Question: I use regular XmlHttlRequest, everything work fine except the unicode.
How can i set that the query string will support unicode, (right now it return to c# '??????' when i pass unicode character (Hebrew)). I've tried to set the globalization setting to UTF-16 or Unicode in the web.config like this:
But it still pass '????'.
I attach pic of my code although its a XmlHttpRequest regular code like everyone know.
Thank you!

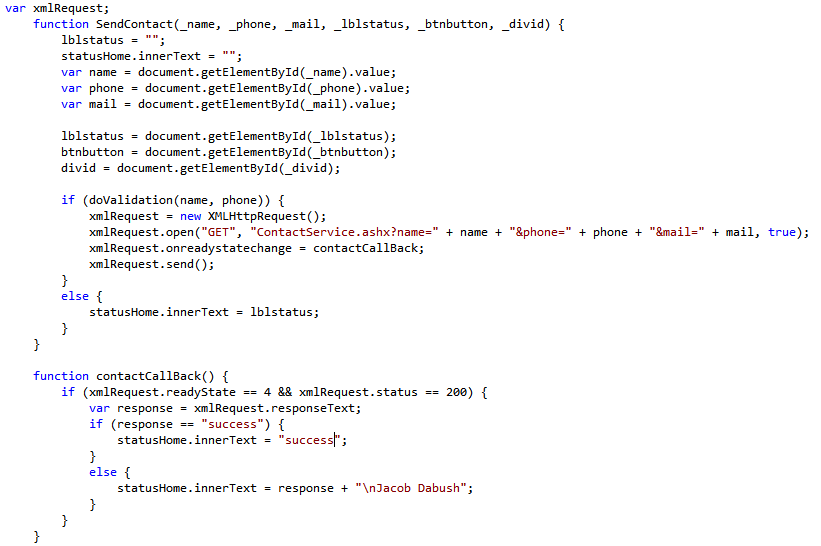
Answer: XMLHttpRequest won't modify URLs (other than removing invalid characters), you have to build the correct URL yourself. That's what 'encodeURIComponent' function is good for:
'''
xmlRequest.open("GET", "foo.apx?name=" + encodeURIComponent(name));
'''